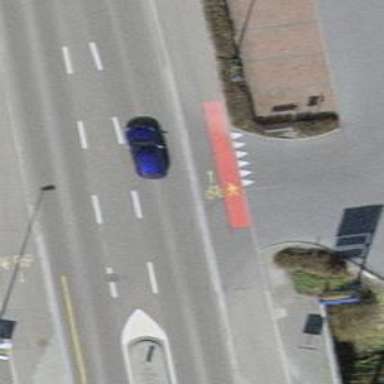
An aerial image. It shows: Unmarked crossing on the road.